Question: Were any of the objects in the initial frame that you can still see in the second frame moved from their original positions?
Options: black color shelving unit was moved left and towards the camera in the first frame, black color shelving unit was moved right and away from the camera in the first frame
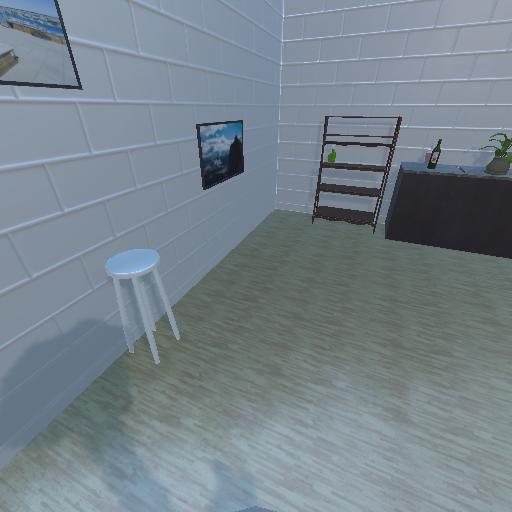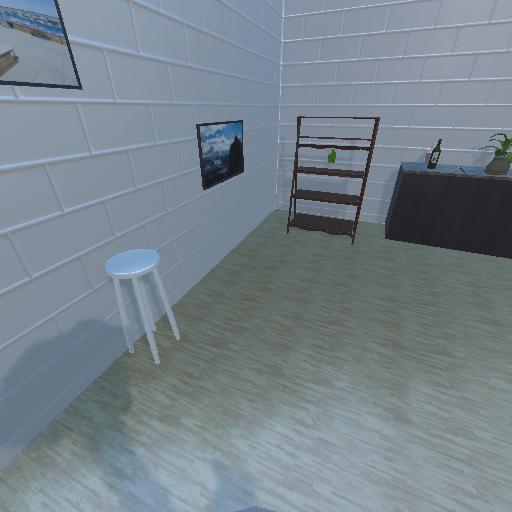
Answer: black color shelving unit was moved left and towards the camera in the first frame